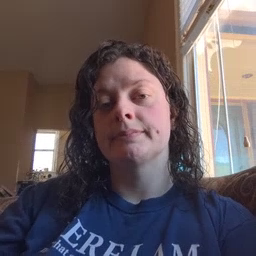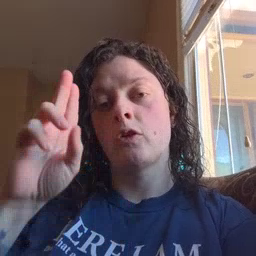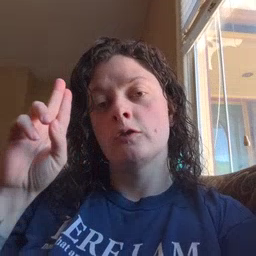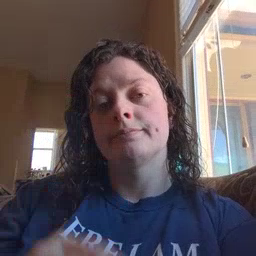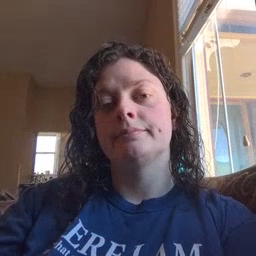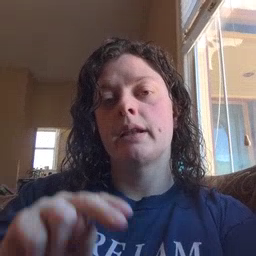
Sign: uncle